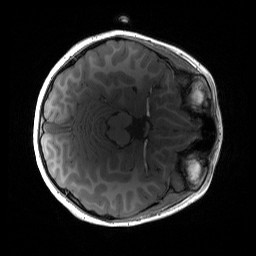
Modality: T1w
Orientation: axial
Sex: female
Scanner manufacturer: siemens
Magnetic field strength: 3 T
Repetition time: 1.9 s
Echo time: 0.00243 s